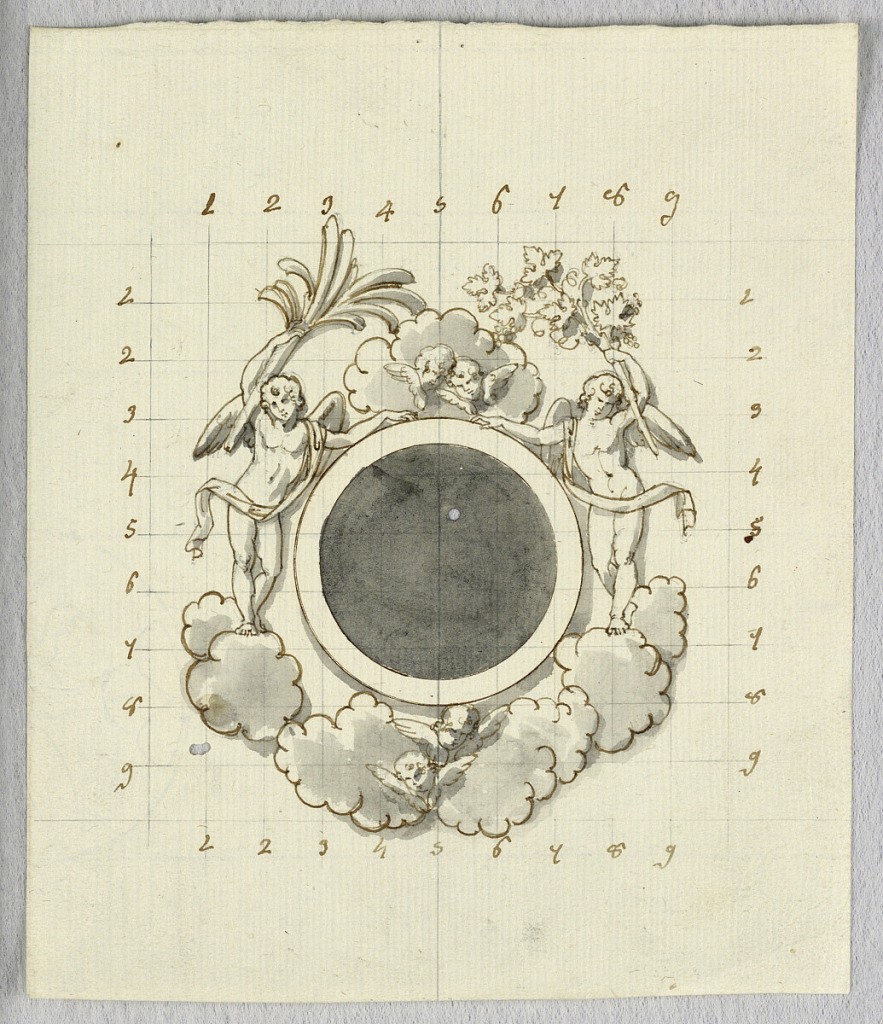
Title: Project for the elevation of the frame of a receptacle for a monstrance
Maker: Vincenzo Belli, Italian, 1710 - 1787
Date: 1825–50
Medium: Pencil, pen, ink, black watercolor wash, paper
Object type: Drawing
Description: Two angels, standing on clouds, raise with their hands a palm and a vine bow, respectively. They lean with their inside arms on a circular frame. On top and at the bottom of the frame are clouds with cherubim.